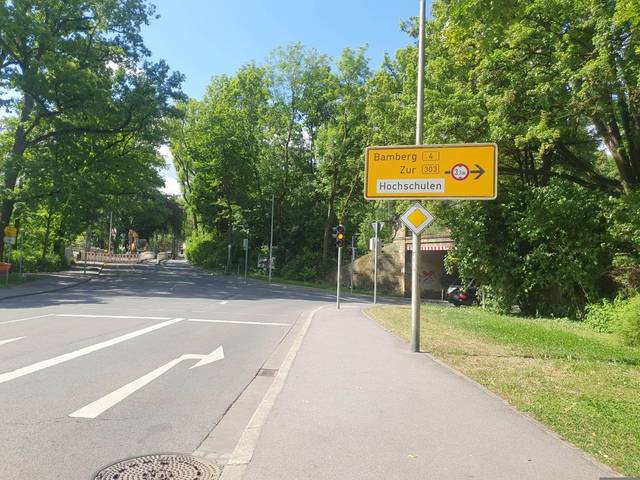
Region: Germany
Coordinates: 50.26, 10.959